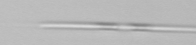
Label: Pseudo-nitzschia